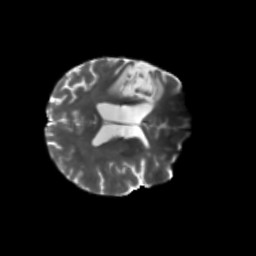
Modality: T2w
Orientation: axial
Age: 64
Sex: female
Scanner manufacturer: siemens
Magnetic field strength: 3 T
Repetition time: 5.47 s
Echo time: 0.0854 s